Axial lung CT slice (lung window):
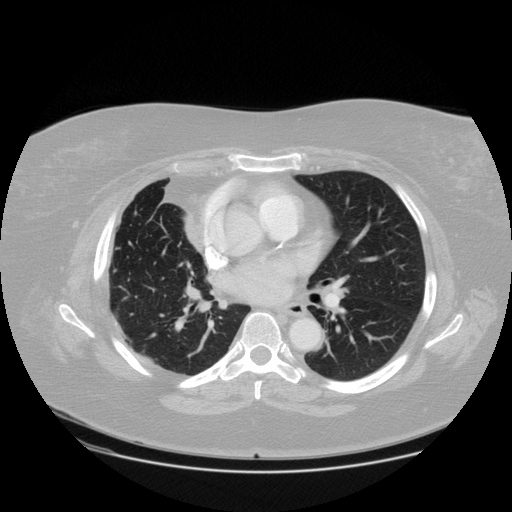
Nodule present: no